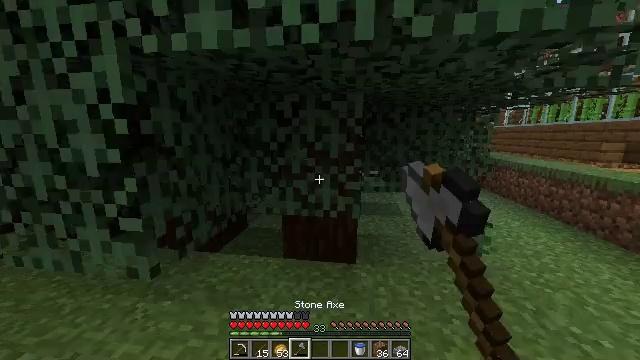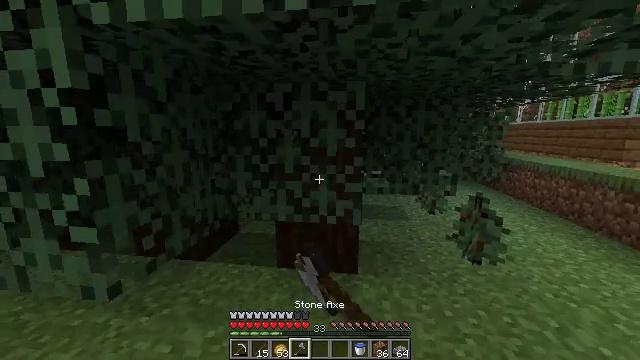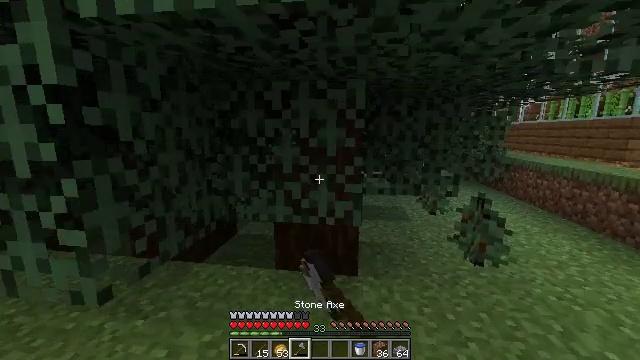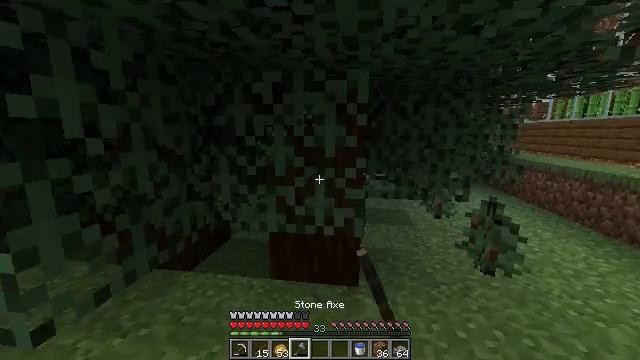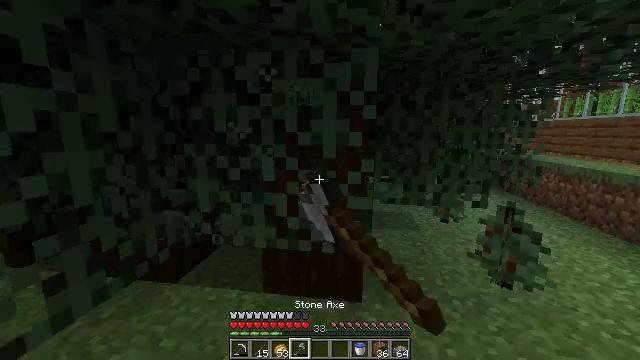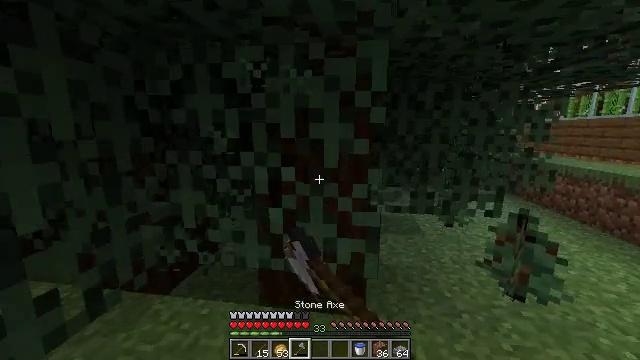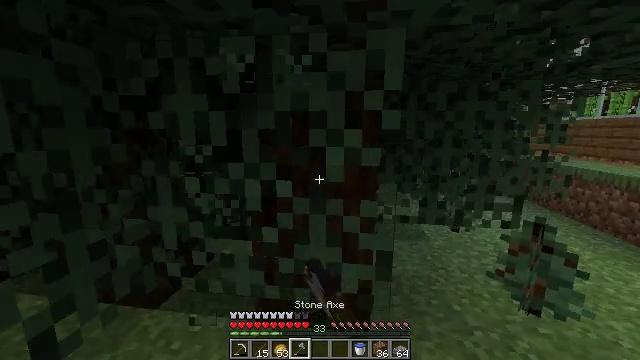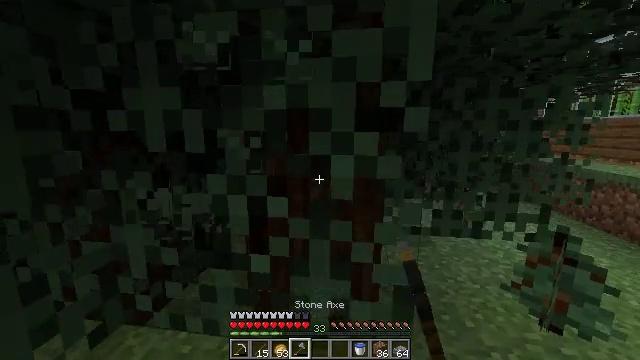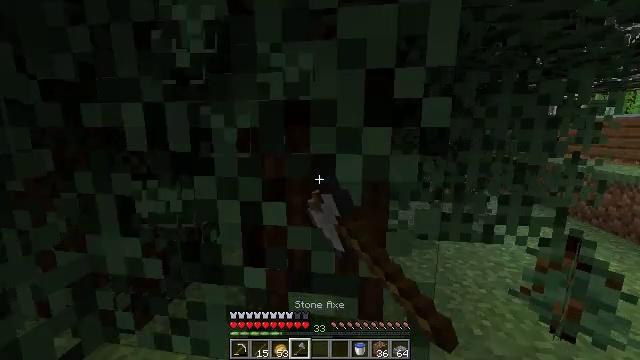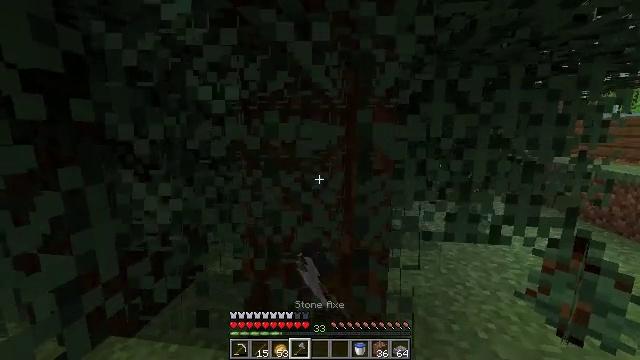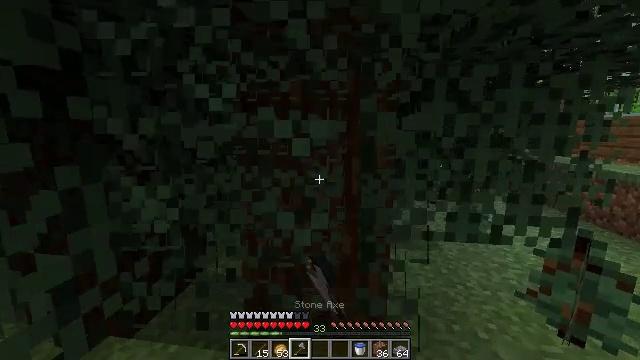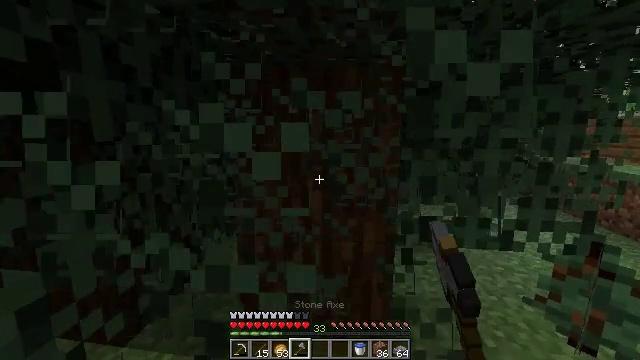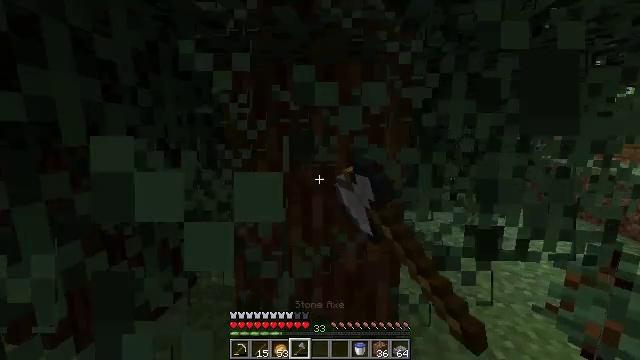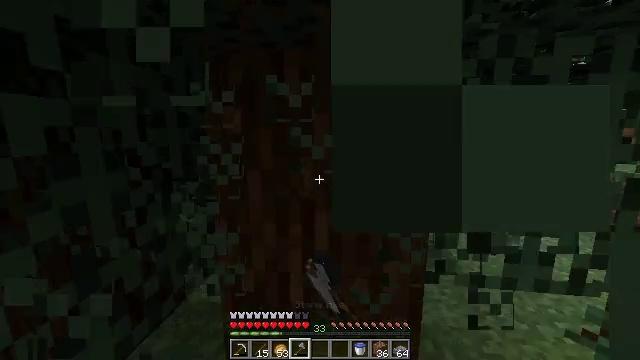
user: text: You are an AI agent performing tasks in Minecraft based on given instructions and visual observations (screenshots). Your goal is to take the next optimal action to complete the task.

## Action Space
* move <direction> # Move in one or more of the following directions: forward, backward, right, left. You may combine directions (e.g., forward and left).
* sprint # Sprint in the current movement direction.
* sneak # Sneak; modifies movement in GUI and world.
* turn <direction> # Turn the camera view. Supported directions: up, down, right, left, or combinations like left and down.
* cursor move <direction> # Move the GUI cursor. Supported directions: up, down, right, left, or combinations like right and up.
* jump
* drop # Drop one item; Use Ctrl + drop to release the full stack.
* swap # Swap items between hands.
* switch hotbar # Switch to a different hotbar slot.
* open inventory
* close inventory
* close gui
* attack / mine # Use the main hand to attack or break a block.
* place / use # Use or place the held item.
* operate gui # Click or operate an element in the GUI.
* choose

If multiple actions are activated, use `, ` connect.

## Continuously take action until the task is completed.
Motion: motion action
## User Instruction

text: Break the spruce leaves to clear the area.
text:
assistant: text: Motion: move forward, attack / mine
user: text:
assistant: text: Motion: move forward, attack / mine
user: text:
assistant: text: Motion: move forward, attack / mine
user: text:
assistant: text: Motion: move forward, attack / mine
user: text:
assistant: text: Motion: move forward, attack / mine
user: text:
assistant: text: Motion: move forward, attack / mine
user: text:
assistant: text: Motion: attack / mine
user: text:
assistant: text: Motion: attack / mine
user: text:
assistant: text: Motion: attack / mine
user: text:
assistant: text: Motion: attack / mine
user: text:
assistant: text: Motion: move forward, attack / mine
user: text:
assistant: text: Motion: move forward, attack / mine
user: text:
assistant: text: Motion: move forward, attack / mine
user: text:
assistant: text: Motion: attack / mine